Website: ulta-beauty
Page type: billing-address
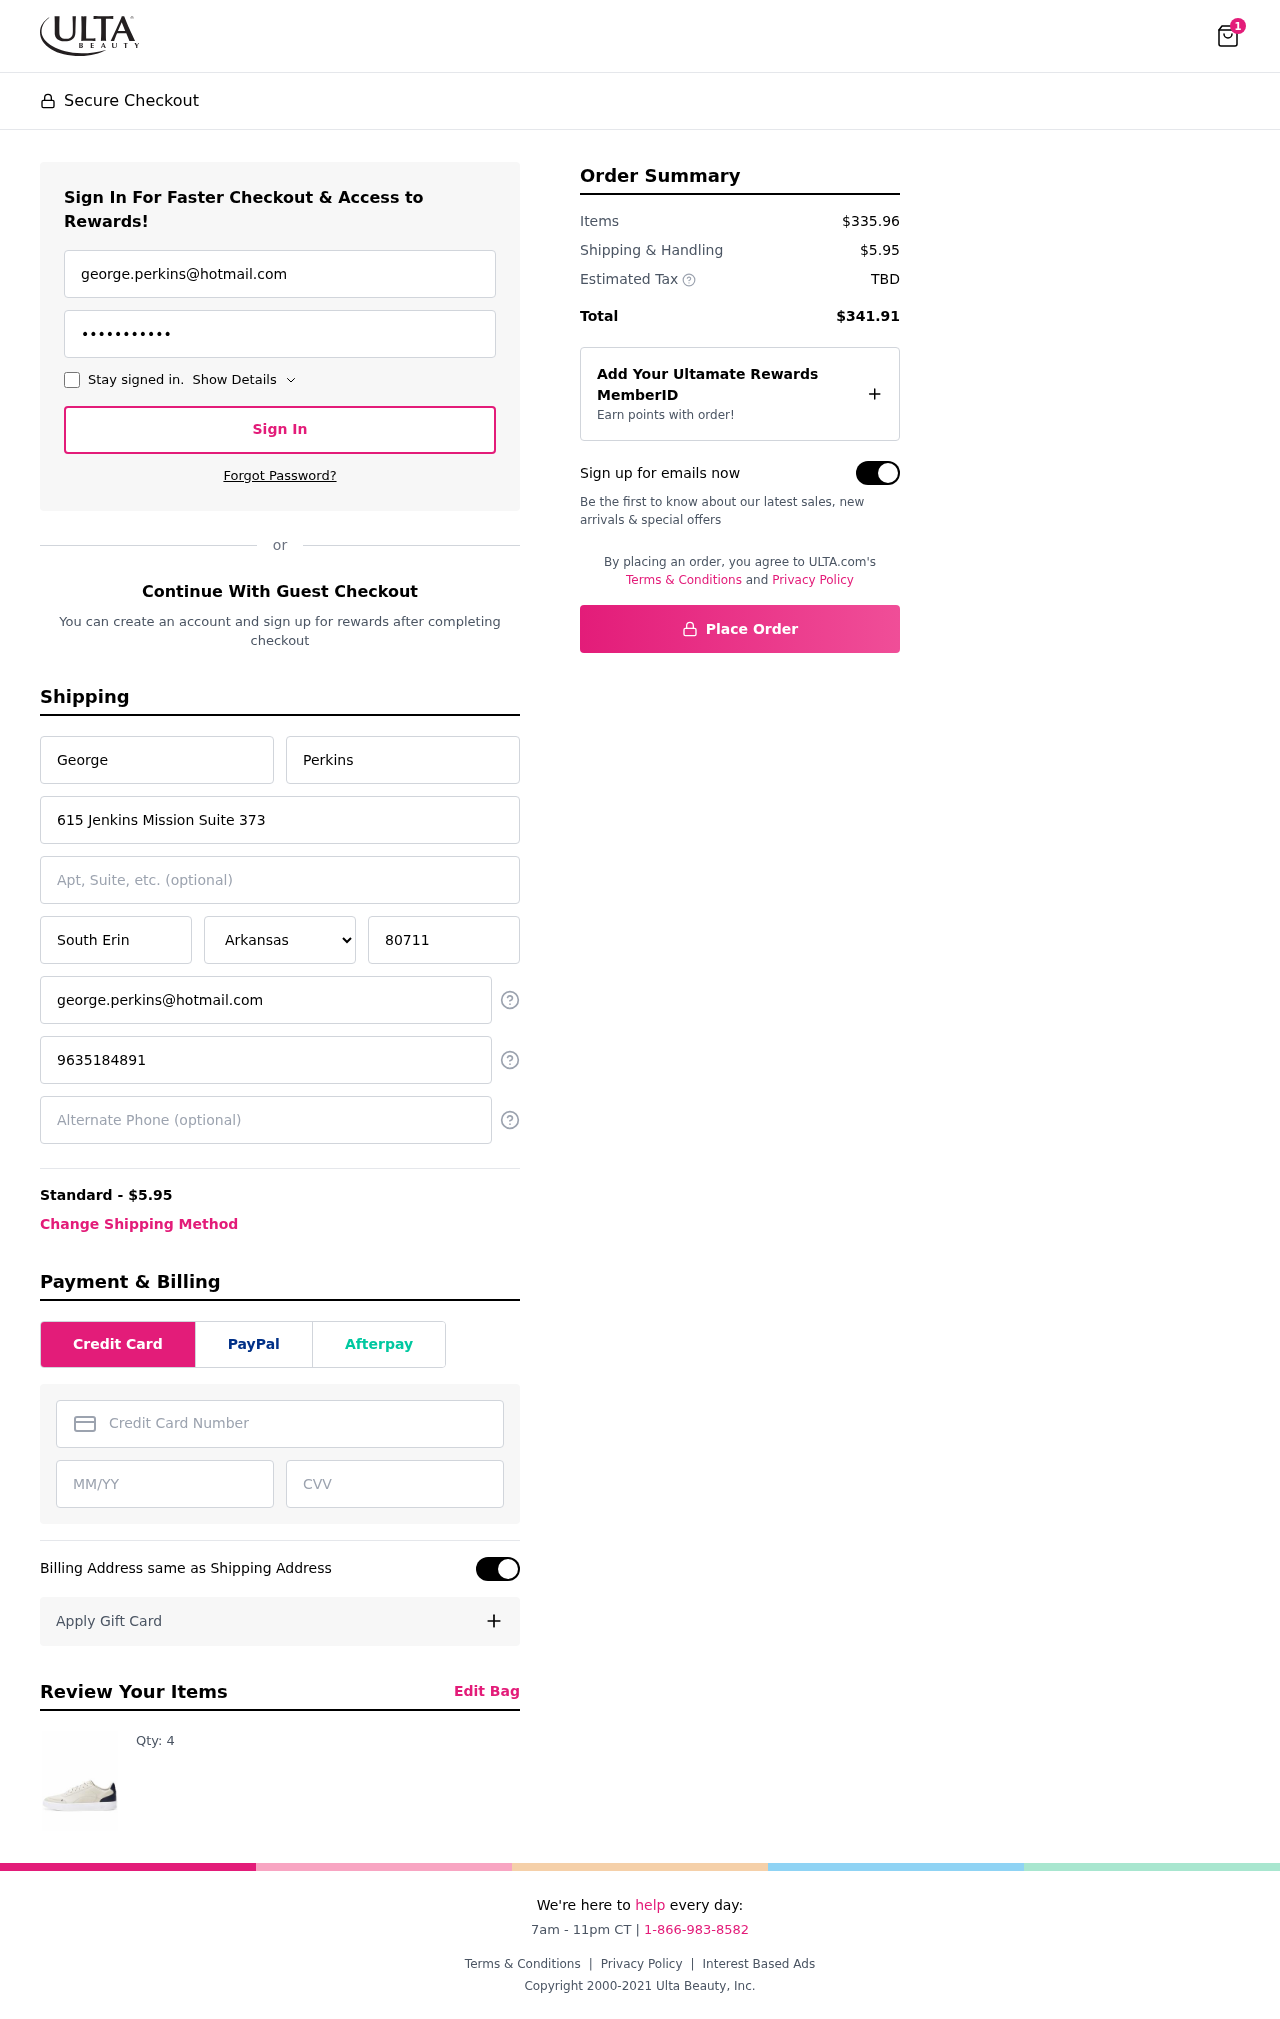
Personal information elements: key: PII_STATE
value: Arkansas
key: PII_EMAIL
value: george.perkins@hotmail.com
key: PII_FIRSTNAME
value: George
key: PII_LASTNAME
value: Perkins
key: PII_STREET
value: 615 Jenkins Mission Suite 373
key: PII_CITY
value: South Erin
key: PII_POSTCODE
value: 80711
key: PII_PHONE
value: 9635184891
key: PII_CARD_NUMBER
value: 5273 2251 1862 7209
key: PII_CARD_EXPIRY
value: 06/26
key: PII_CARD_CVV
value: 282
Product elements: key: PRODUCT1_QUANTITY
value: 4
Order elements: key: ORDER_NUM_ITEMS
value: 1
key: ORDER_SHIPPING_COST
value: $5.95
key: ORDER_SUBTOTAL
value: $335.96
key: ORDER_TOTAL
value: $341.91